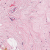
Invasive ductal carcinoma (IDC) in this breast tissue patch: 0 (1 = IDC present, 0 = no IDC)